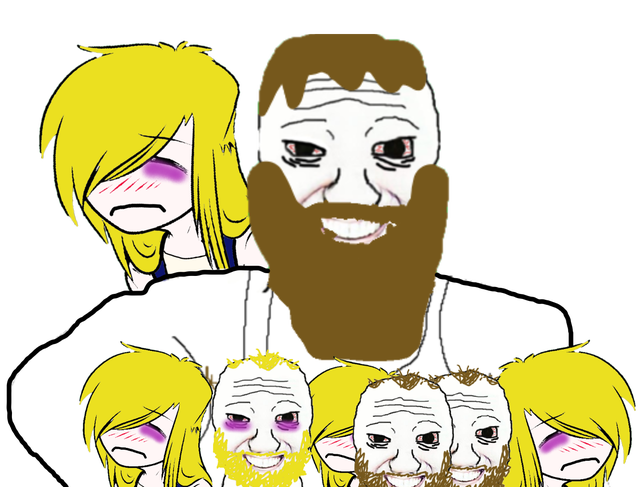
Label: 5_Coomer